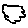
Label: cloud